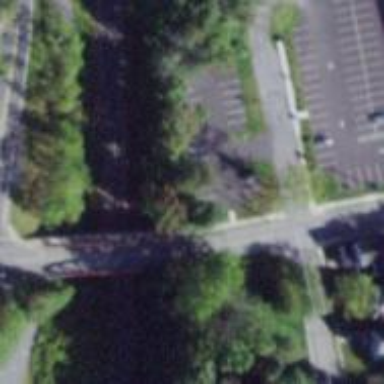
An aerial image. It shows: Bridge.